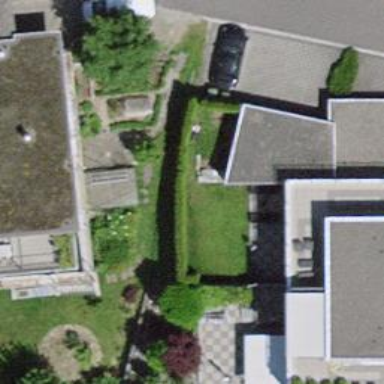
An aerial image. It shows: Hedge acting as barrier.